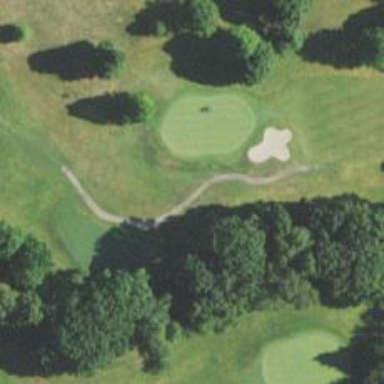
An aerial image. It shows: Golf cartpath that is also road path.